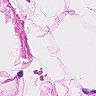
Metastatic tissue present: no